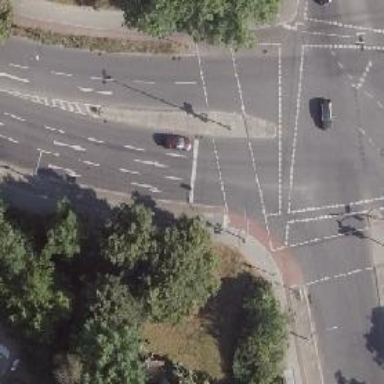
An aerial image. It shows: Footway located on traffic island.